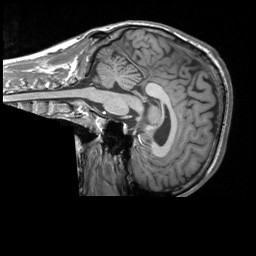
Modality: T1w
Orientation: sagittal
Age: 26
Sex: male